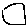
Label: square